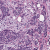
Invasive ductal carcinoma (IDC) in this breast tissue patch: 1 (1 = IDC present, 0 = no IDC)